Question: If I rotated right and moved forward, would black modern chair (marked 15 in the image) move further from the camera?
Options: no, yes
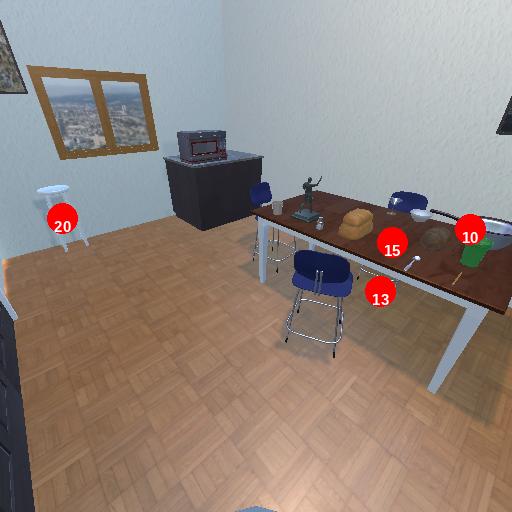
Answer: no